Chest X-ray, AP view. Patient: 14 years old, sex M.
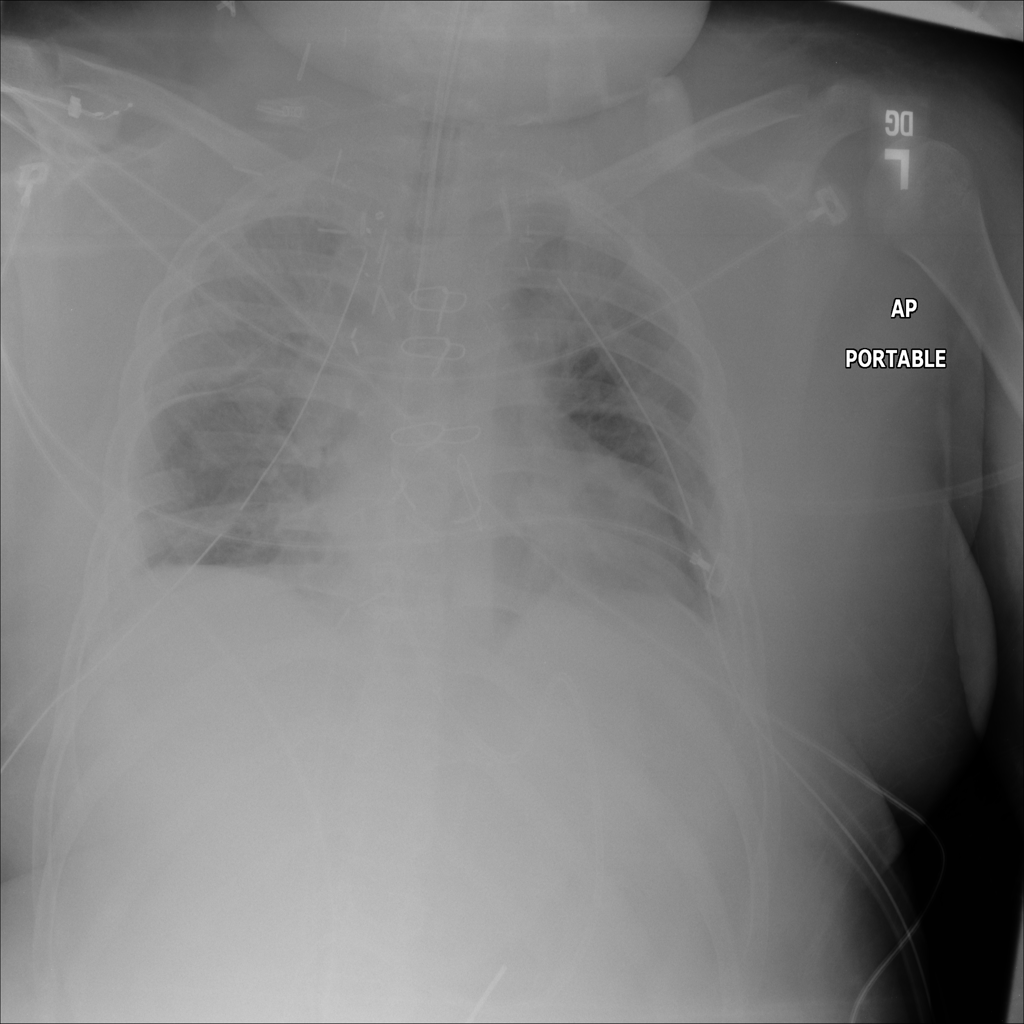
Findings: No Finding